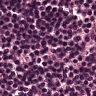
Metastatic tissue present: no